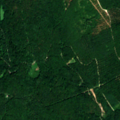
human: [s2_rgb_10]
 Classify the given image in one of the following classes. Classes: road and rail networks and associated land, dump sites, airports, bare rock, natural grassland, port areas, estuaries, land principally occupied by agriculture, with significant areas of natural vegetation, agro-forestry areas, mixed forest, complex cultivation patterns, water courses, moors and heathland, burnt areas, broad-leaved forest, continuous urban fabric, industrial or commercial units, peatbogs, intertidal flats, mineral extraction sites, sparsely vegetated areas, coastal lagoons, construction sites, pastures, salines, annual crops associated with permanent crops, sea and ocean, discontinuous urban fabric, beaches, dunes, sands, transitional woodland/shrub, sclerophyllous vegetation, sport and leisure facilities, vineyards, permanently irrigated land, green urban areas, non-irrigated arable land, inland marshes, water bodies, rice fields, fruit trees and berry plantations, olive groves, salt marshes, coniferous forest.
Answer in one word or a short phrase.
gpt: broad-leaved forest, mixed forest